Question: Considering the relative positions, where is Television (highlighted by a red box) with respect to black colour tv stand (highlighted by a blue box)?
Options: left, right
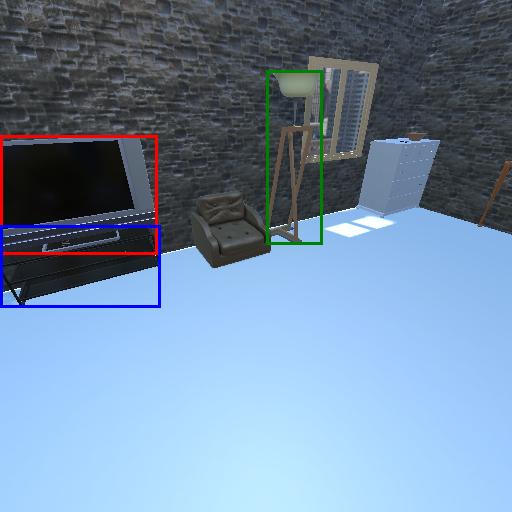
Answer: left